Aerial crown-view tile of a tropical tree (Barro Colorado Island, Panama), acquired 20250818:
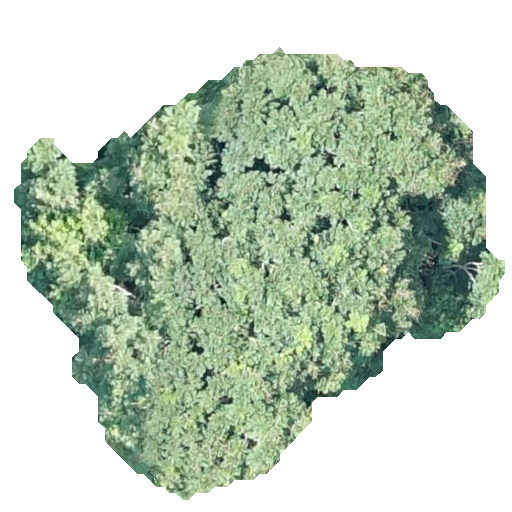
Species: Jacaranda copaia
GBIF accepted scientific name: Jacaranda copaia
Crown area: 202.453 m²